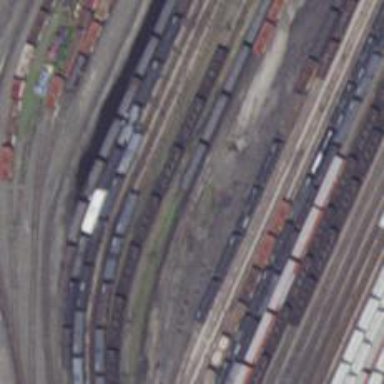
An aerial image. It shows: Railway yard used for servicing trains.